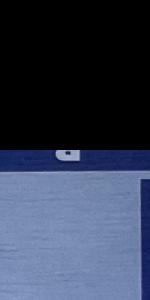
Label: Empty